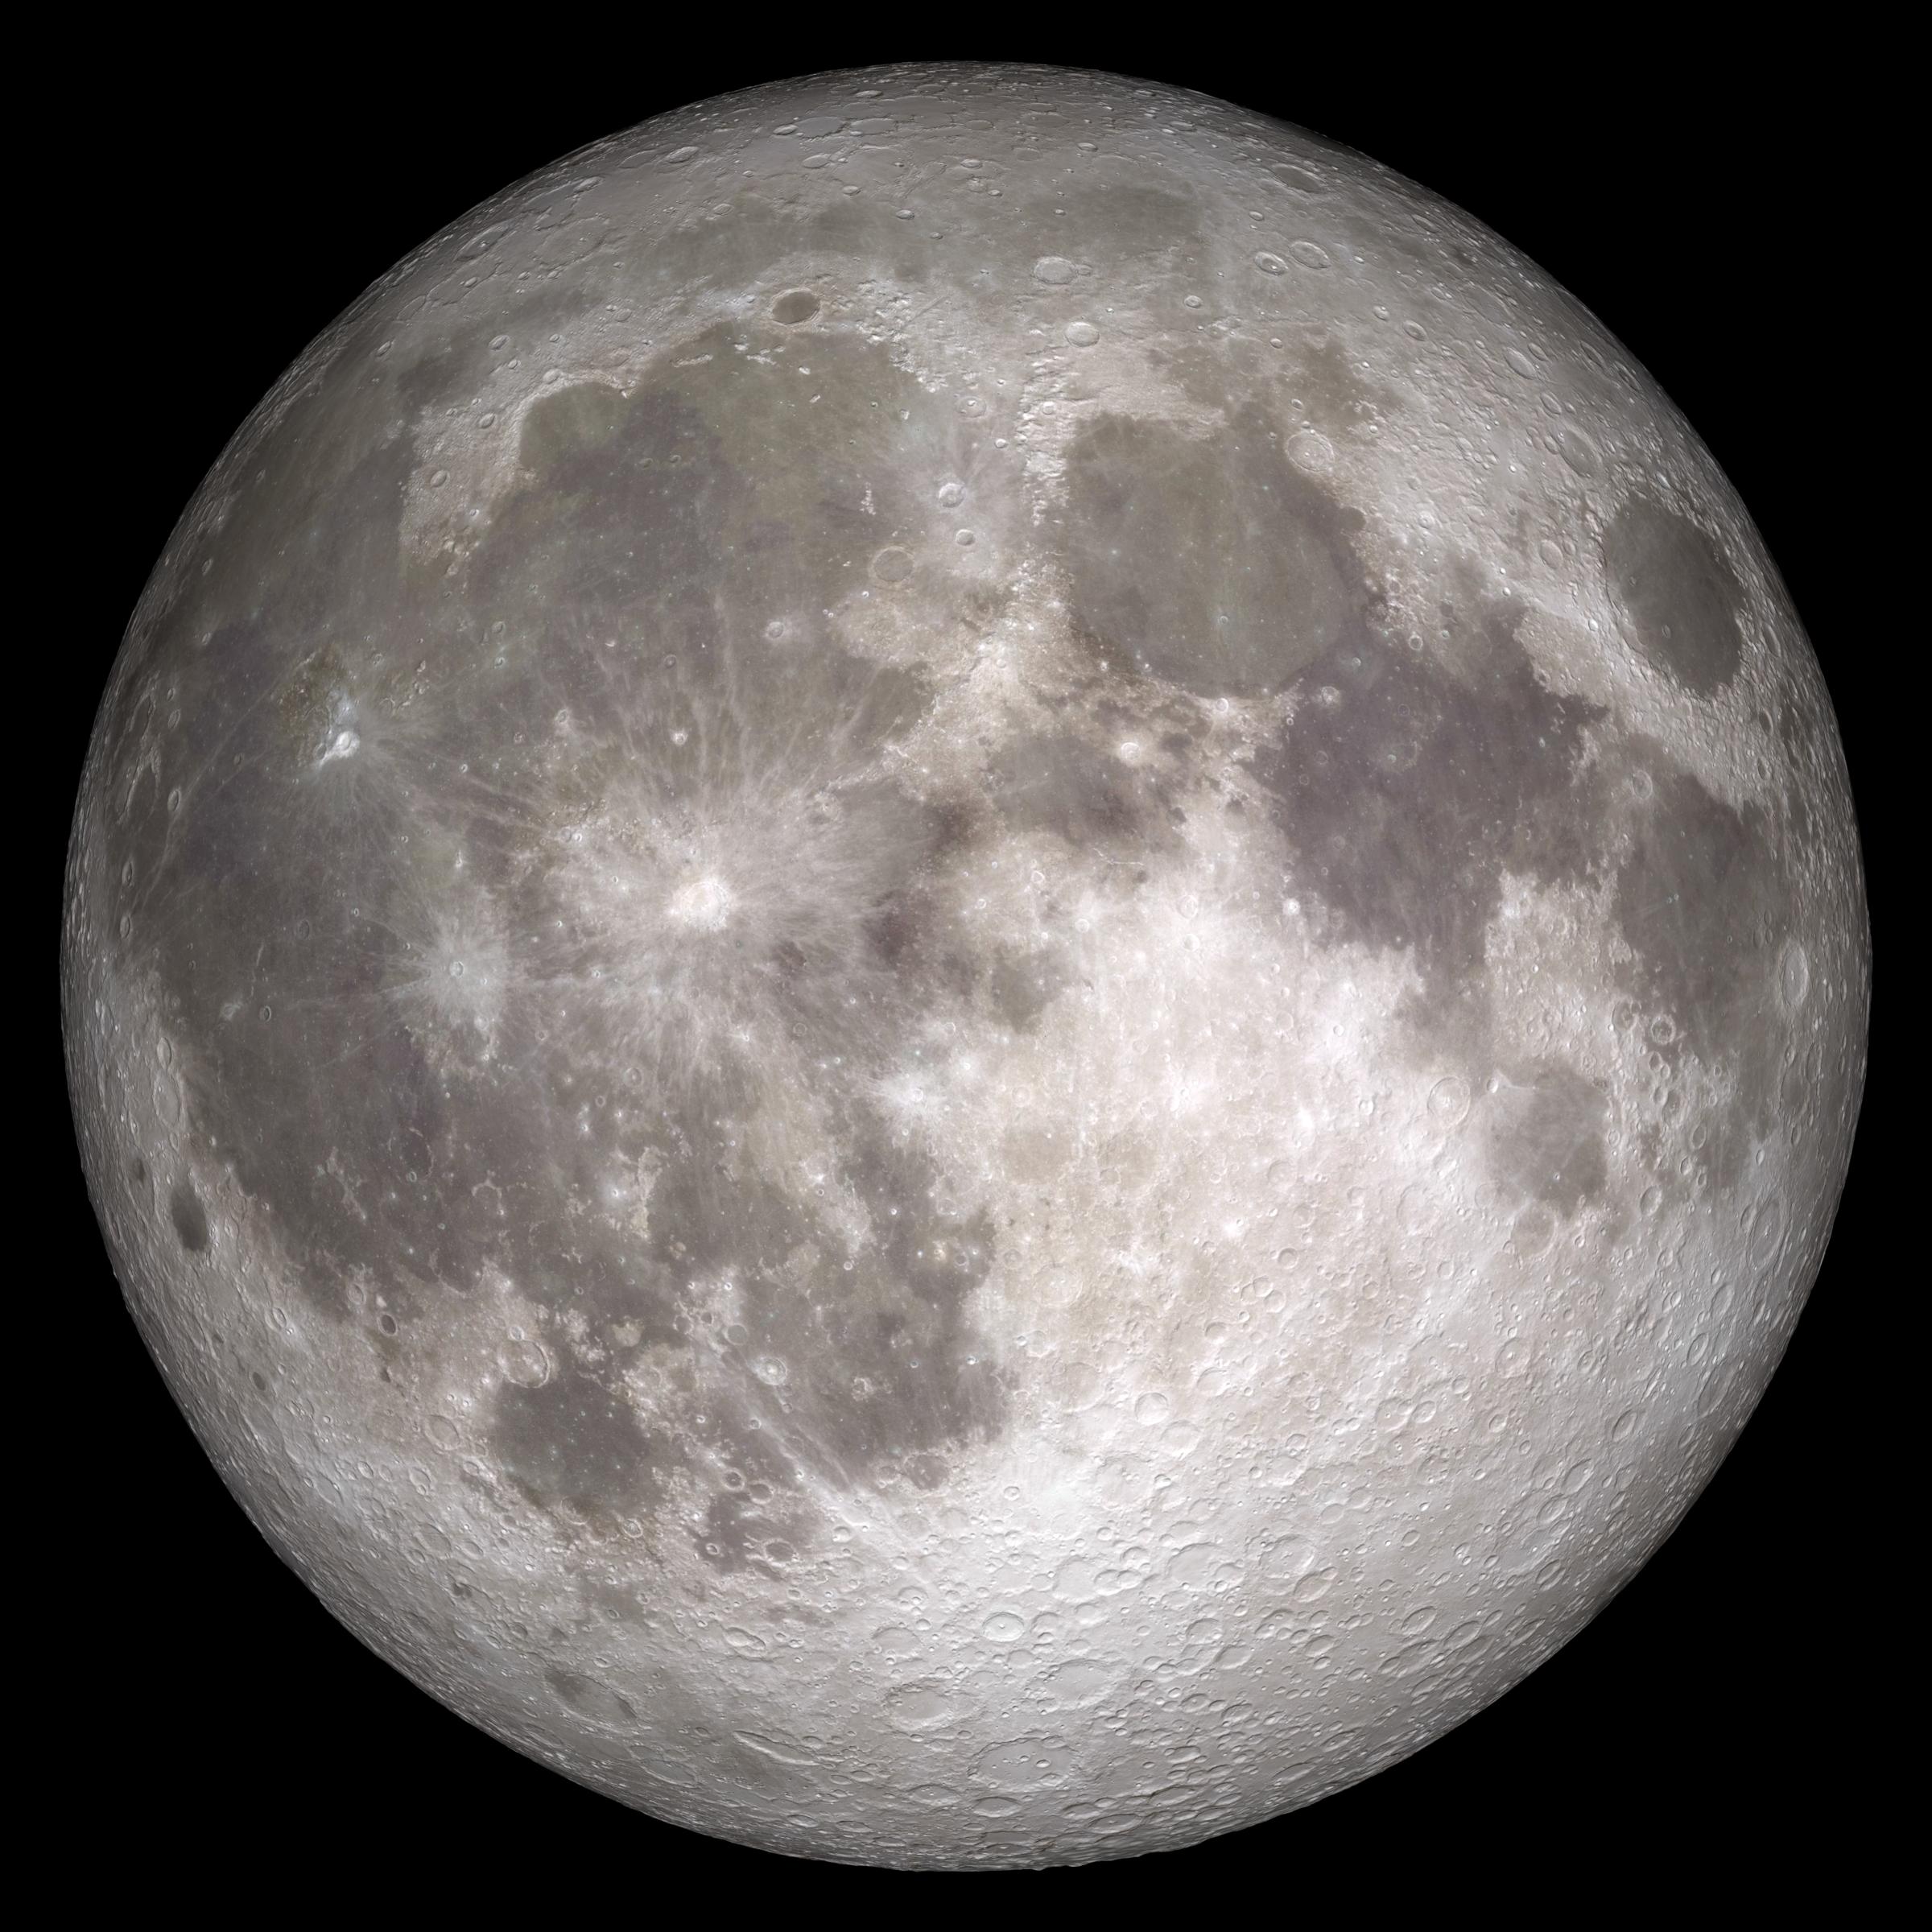
Full Moon Full Moon, moon, nasa, lunareclipse, lro, lundar, goddardspaceflightcenter